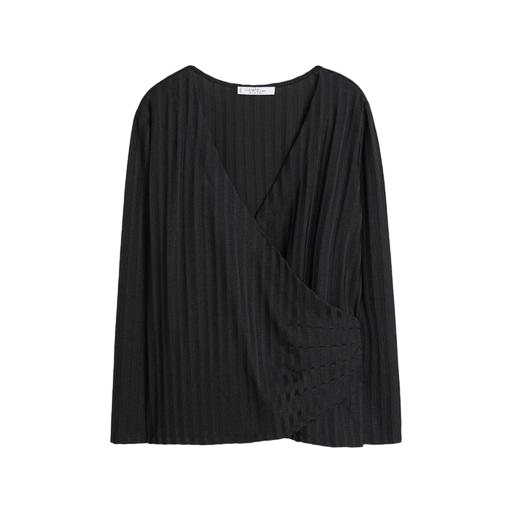
black long-sleeved wrap top, black long-sleeve wrap top, black long-sleeve faux-wrap blouse, white background